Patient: sex M, age 61
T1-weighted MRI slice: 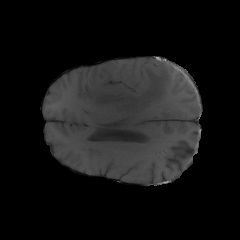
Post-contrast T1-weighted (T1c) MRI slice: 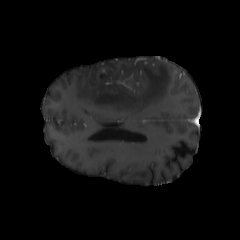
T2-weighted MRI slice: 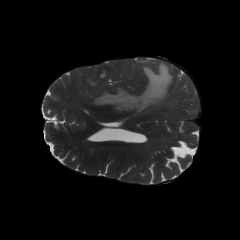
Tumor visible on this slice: yes
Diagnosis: Glioblastoma, IDH-wildtype
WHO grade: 4